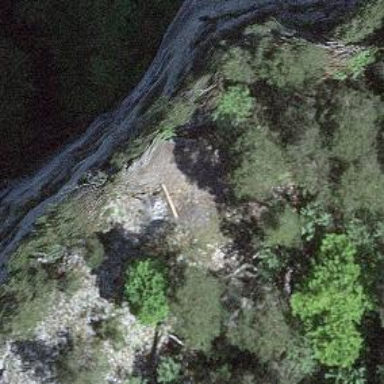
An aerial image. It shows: Bench.